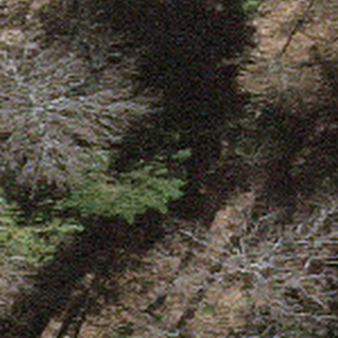
Label: other